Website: crate-barrel
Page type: customer-info-address
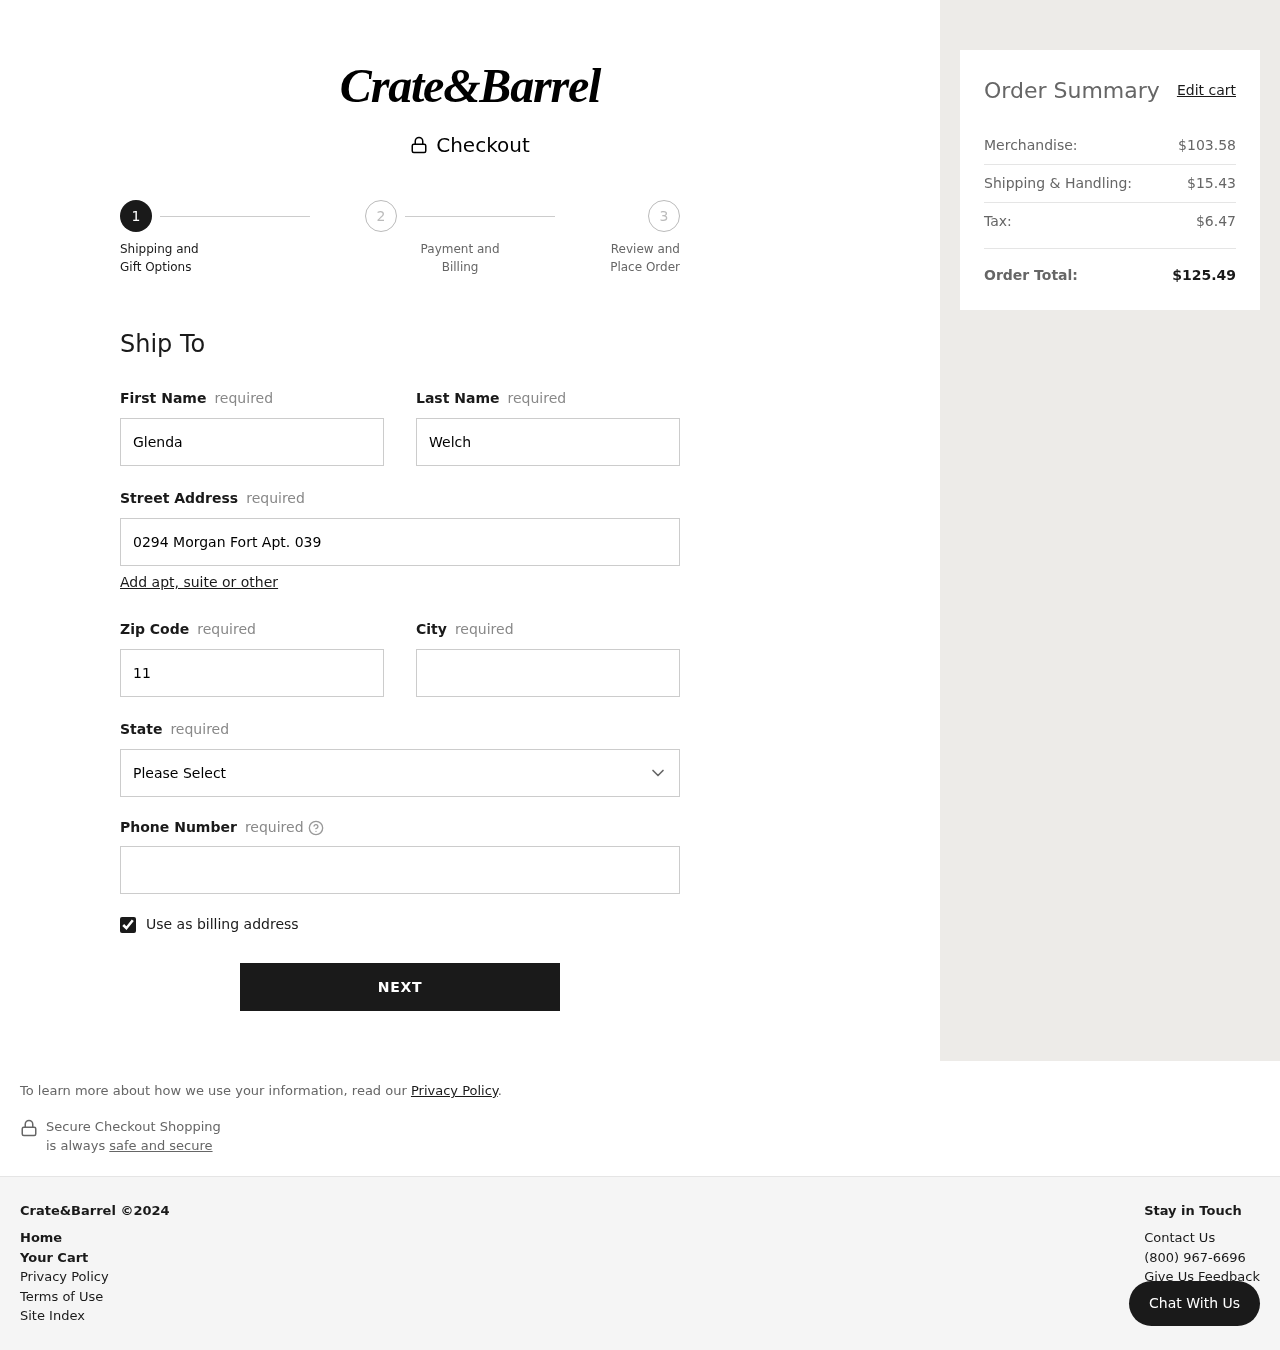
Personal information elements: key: PII_CITY
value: Mosleyville
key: PII_FIRSTNAME
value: Glenda
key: PII_LASTNAME
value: Welch
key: PII_PHONE
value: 3329246623
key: PII_POSTCODE
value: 11943
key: PII_STATE
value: New Mexico
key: PII_STREET
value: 0294 Morgan Fort Apt. 039
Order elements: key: ORDER_SUBTOTAL
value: $103.58
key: ORDER_SHIPPING_COST
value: $15.43
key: ORDER_TAX
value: $6.47
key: ORDER_TOTAL
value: $125.49